Question:  I'm trying to localize my WPF project, but it seems that there is no option to add a file?
There is a resource file in project's directory which is for all resources(strings, images, audio files etc). But from my understanding, you can add strings for only one language.
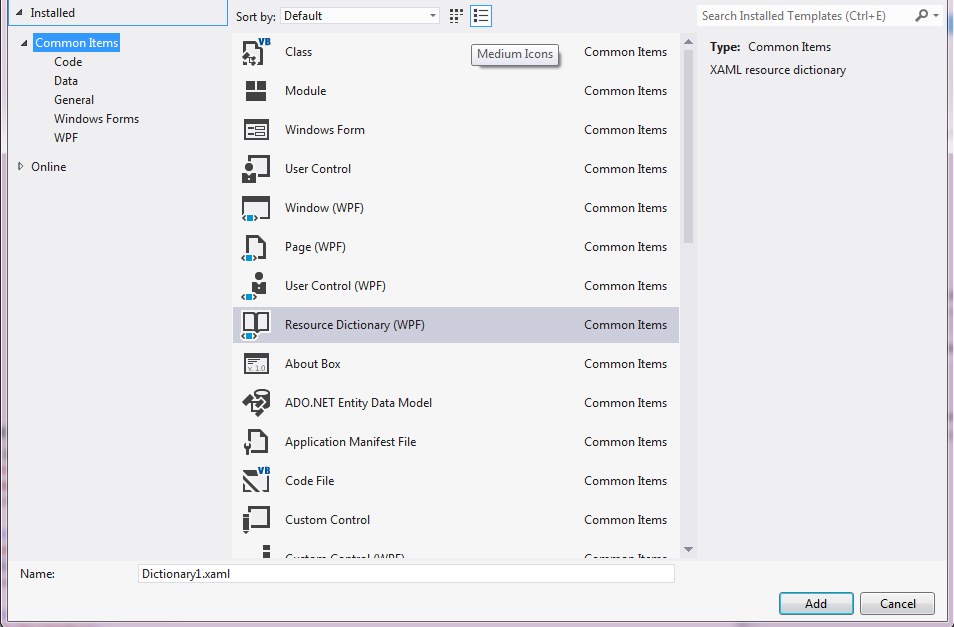
Answer: Add separate resource file (.resx) for each language and use them by changing the thread UI Culture - <URL>.
See following screen-shot. Right-click on project -> Add -> New Item. Name your file according the culture you want. I named it for Dutch language.